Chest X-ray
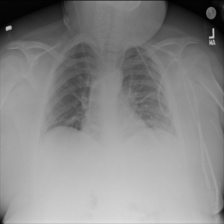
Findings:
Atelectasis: positive
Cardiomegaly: negative
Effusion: negative
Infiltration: negative
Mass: negative
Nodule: negative
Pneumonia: negative
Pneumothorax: negative
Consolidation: negative
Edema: negative
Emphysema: negative
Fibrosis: negative
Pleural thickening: negative
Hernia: negative